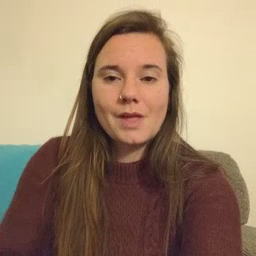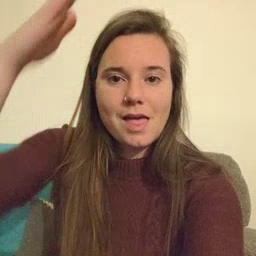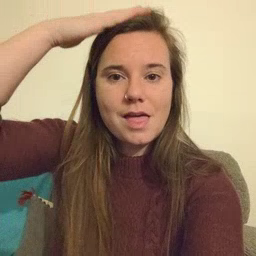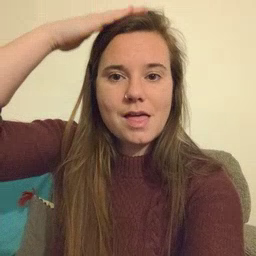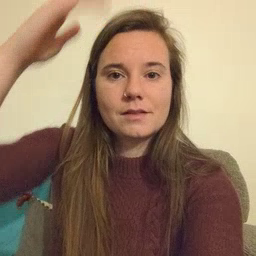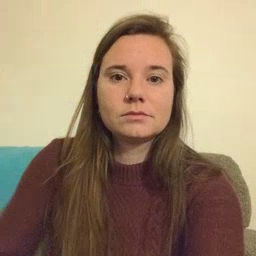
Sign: hat